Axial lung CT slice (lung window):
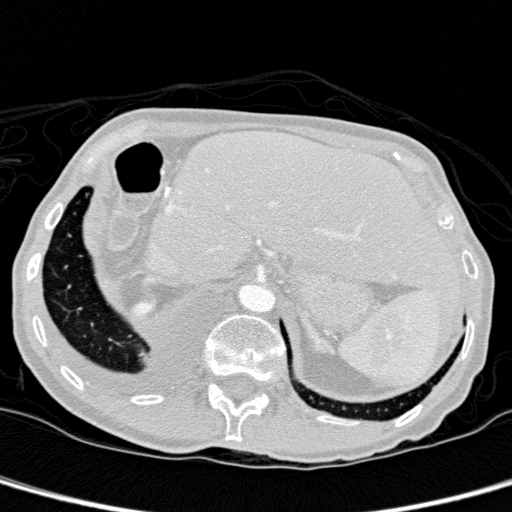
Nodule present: no